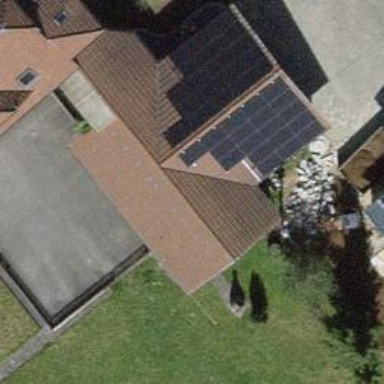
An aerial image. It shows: Solar power generator utilizing photovoltaic technology with solar photovoltaic panels.